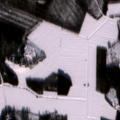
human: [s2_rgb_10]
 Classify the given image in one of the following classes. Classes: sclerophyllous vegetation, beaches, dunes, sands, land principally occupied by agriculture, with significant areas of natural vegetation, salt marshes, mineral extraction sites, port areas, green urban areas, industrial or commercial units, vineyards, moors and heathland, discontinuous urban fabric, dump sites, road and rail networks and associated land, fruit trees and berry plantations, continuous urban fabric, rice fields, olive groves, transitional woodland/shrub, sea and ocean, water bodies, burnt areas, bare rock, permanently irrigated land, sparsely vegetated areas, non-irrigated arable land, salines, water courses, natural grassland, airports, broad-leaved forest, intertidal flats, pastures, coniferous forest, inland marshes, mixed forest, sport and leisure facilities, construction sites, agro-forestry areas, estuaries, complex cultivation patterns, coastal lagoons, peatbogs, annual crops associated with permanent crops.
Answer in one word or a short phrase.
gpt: non-irrigated arable land, land principally occupied by agriculture, with significant areas of natural vegetation, mixed forest, transitional woodland/shrub